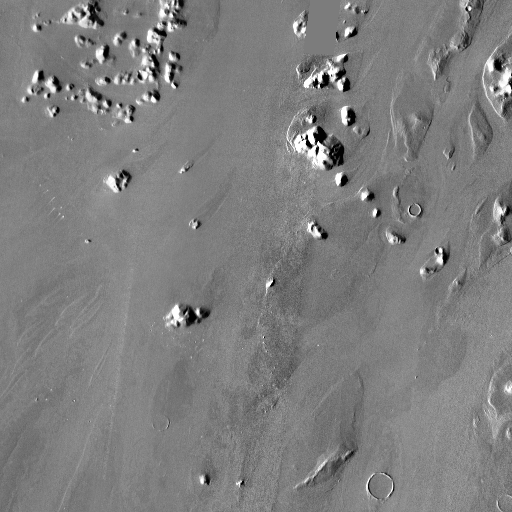
Crater classes present: Background, Other, Buried